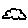
Label: cloud